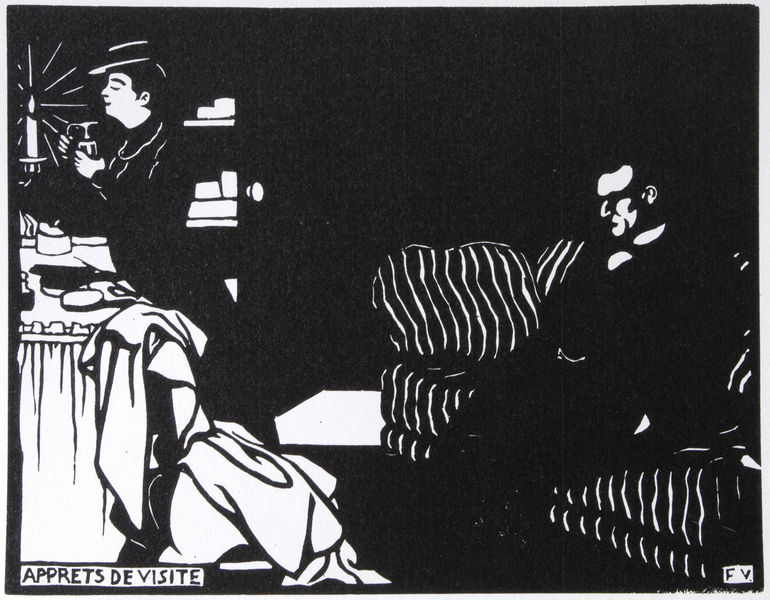
Titel: Ausgangsvorbereitungen aus der Serie der "Intimités"
Künstler: Félix Vallotton
Standort: Zürich
Institution: ETH Graphische Sammlung
Schlagwörter: dunkel, hand, mann, schatten, weiß, grob, menschen, sitzen, abend, frankreich, frau, grau, hut, kleid, kleider, licht, mund, männer, nase, ohr, profil, schwarz, stirn, stuhl, tisch, tür, zeichnung, zimmer, blick, dame, tuch, leute, rock, teppich, anzug, mütze, profile, regal, falten, gesicht, stehen, herr, hände, signatur, spiegel, tischdecke, tischtuch, vorhang, boden, interieur, mantel, stoff, tücher, decke, paar, krug, lächeln, holzschnitt, schrift, vallotton, schrank, sofa, umrisse, valloton, düster, schlagschatten, zwei, schwer, creme, kamm, kette, grafik, graphik, felix vallotton, linien, silhouette, besucher, vorbereitung, kissen, karikatur, kaffee, felix, finster, manteau, gestreift, kerze, streifen, uhr, bett, tasse, esstisch, faltenwurf, couch, warten, fein, hutkrempe, striche, vailloton, eingang, tusche, schere, flamme, strahlen, munch, druck, druckgraphik, felix valloton, linolschnitt, lithographie, schnitt, druckgrafik, holzstich, titel, linol, schwarzweiß, text, holzdruck, gravur, parfum, textfeld, scherenschnitt, linoleum, apart, apprets, apprets de visite, belle époque, besuch, bürste, caoch, drappiert, drappur, duft, eherpaar, falren, flakon, fläschchen, frisiertisch, geringelt, holzscnitt, hosentaschen, ich habe fertig, kerzenlich, kerzenlicht, kerzenschein, knauff, lichtstrahlen, parfüm, schein, schminktisch, schmionktisch, schnit, spritzen, sprühen, suisse, toilette, türknauf, türknopf, uhrenkette, uhrkette, utensilien, visite, wachs, wir, wäscheregal, xylographie, zerstäuber, kosmetik, couple, flacon, dienstbotin, dosen, reg, risch, klied, kanapee, pomade, pommade, bougie, canapé, schmiktisch, sdruck, renfrogné, kerzhe, kerze3